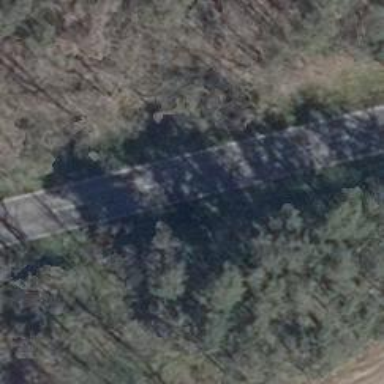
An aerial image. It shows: Tertiary road with asphalt surface.